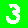
Digit: 3